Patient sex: F
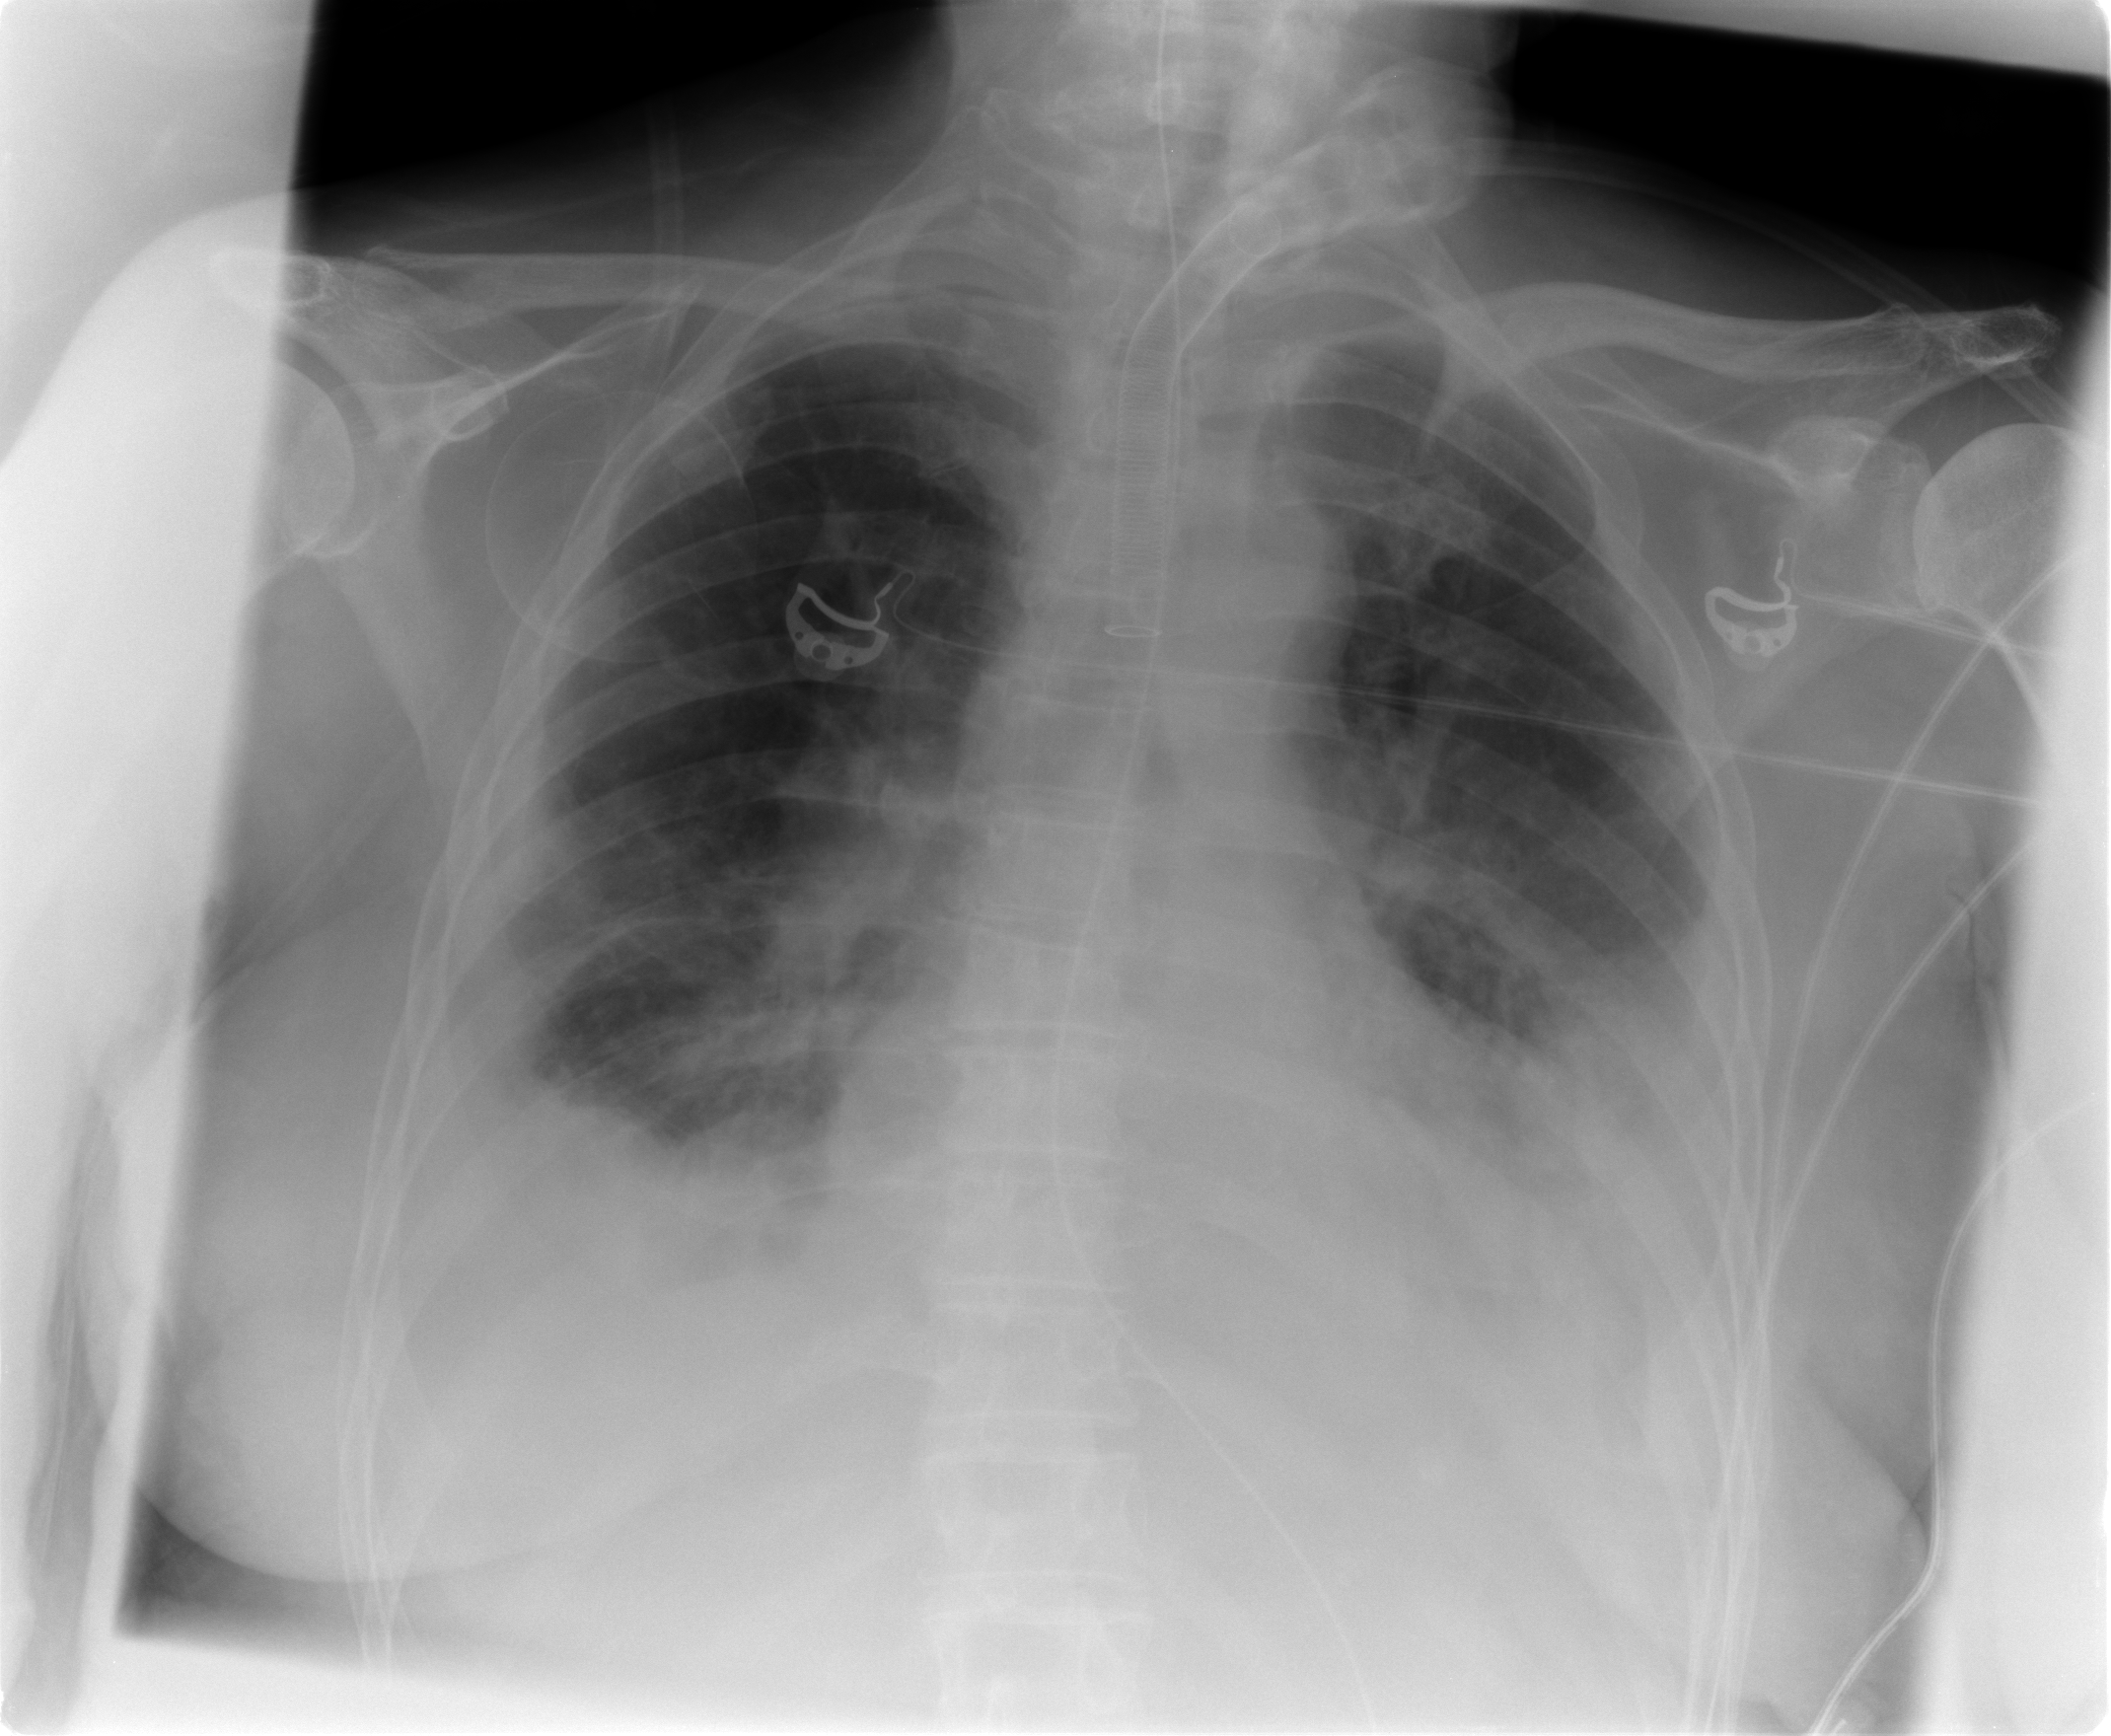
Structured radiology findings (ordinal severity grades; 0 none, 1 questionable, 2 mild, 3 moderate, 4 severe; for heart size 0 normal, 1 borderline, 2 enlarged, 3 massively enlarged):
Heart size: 1
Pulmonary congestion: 3
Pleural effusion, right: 2
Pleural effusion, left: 2
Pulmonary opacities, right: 2
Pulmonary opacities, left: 2
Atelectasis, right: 2
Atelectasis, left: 2